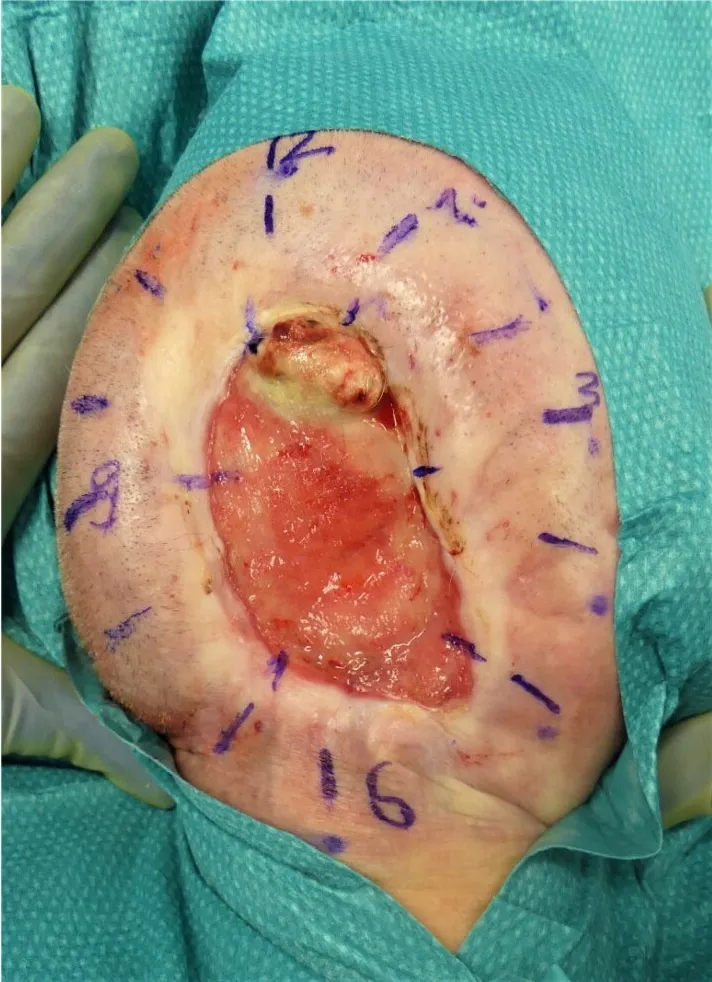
Field biopsy with the extraction of 12 cutaneous tissue samples from the wound margin.
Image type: medical_photograph (other_medical_photograph)